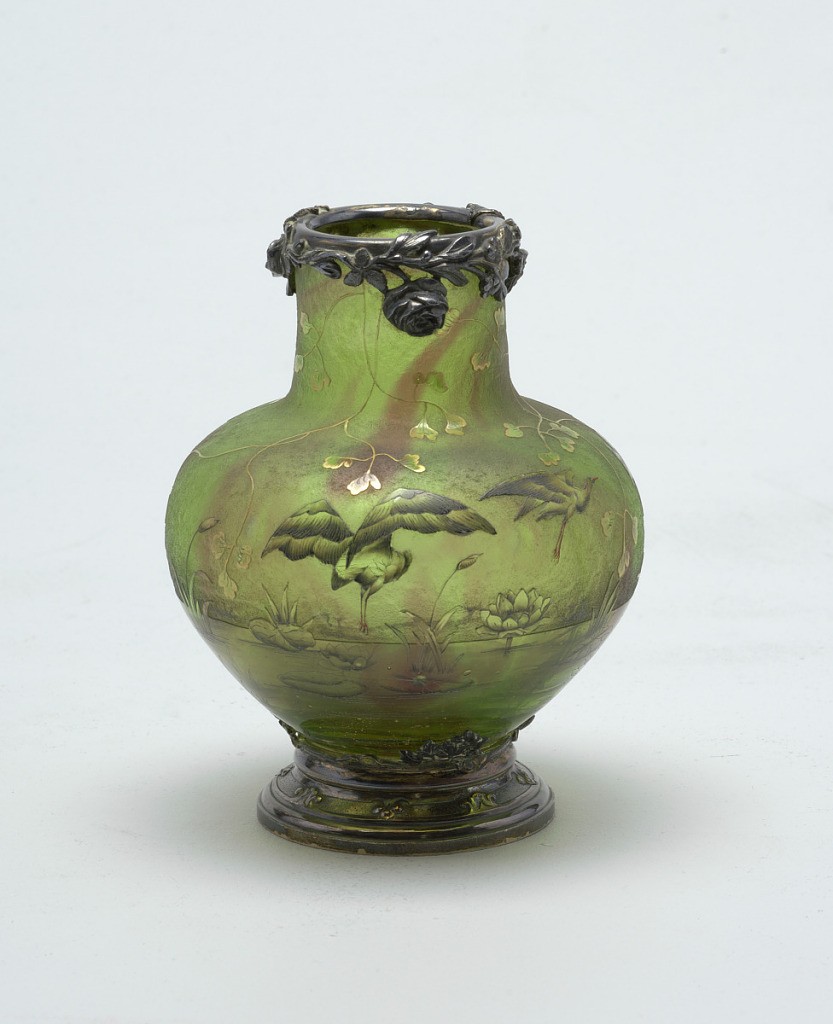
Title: Vase
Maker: Daum Frères, French, founded 1875
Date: ca. 1880
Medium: Acid-etched and incised glass, silver-gilt (mount)
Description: Squat ovoid body of deep green glass with dark red interior mottling, straight neck. Silver-gilt base and lip mountings with floral designs. Body decoration on lower section depicts a pond with incised water lilies and aquatic plants; upper section has acid-etched background against which are flying birds with red bills and long red legs among leafy vines touched with gilding.